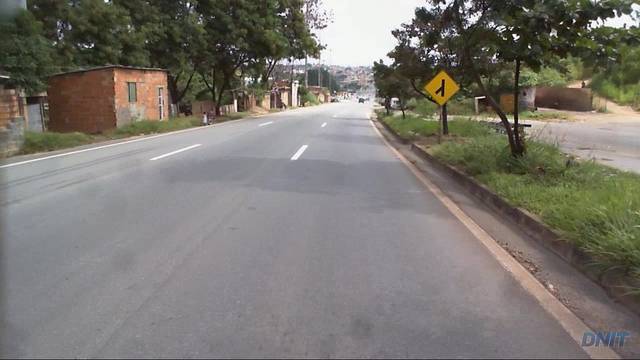
Region: Brazil
Coordinates: -19.855, -43.893